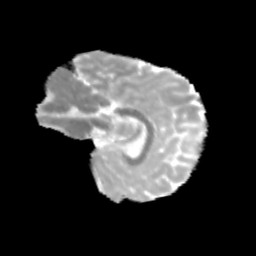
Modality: MD
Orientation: sagittal
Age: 11
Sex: female
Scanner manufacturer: siemens
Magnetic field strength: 3 T
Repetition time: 3.8 s
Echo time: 0.07 s